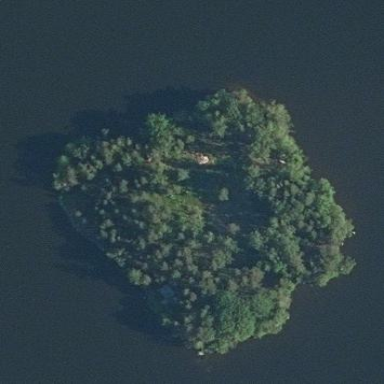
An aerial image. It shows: Islet.